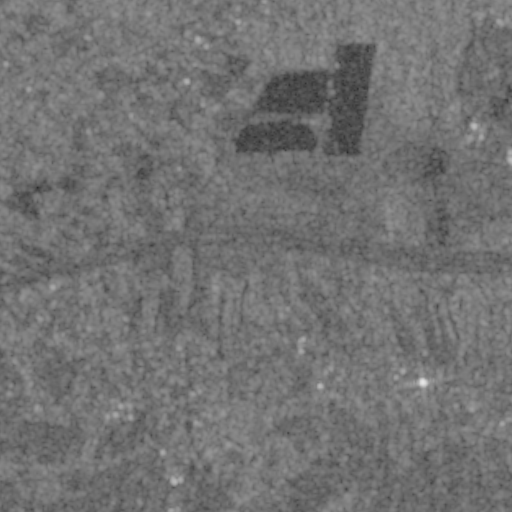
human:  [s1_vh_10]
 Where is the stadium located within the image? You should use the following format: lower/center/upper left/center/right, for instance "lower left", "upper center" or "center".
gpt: The stadium is located in the center left of the image.
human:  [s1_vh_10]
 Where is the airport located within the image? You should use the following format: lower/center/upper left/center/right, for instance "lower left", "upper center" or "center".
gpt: There is no airport in the image.

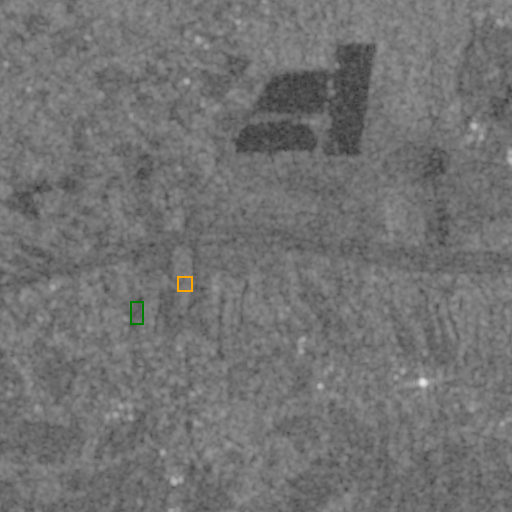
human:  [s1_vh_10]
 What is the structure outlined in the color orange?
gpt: The structure outlined in orange is a park.
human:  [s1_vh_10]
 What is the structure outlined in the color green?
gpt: The structure outlined in green is a stadium.
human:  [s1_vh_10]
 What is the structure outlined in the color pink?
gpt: There is no pink outline.